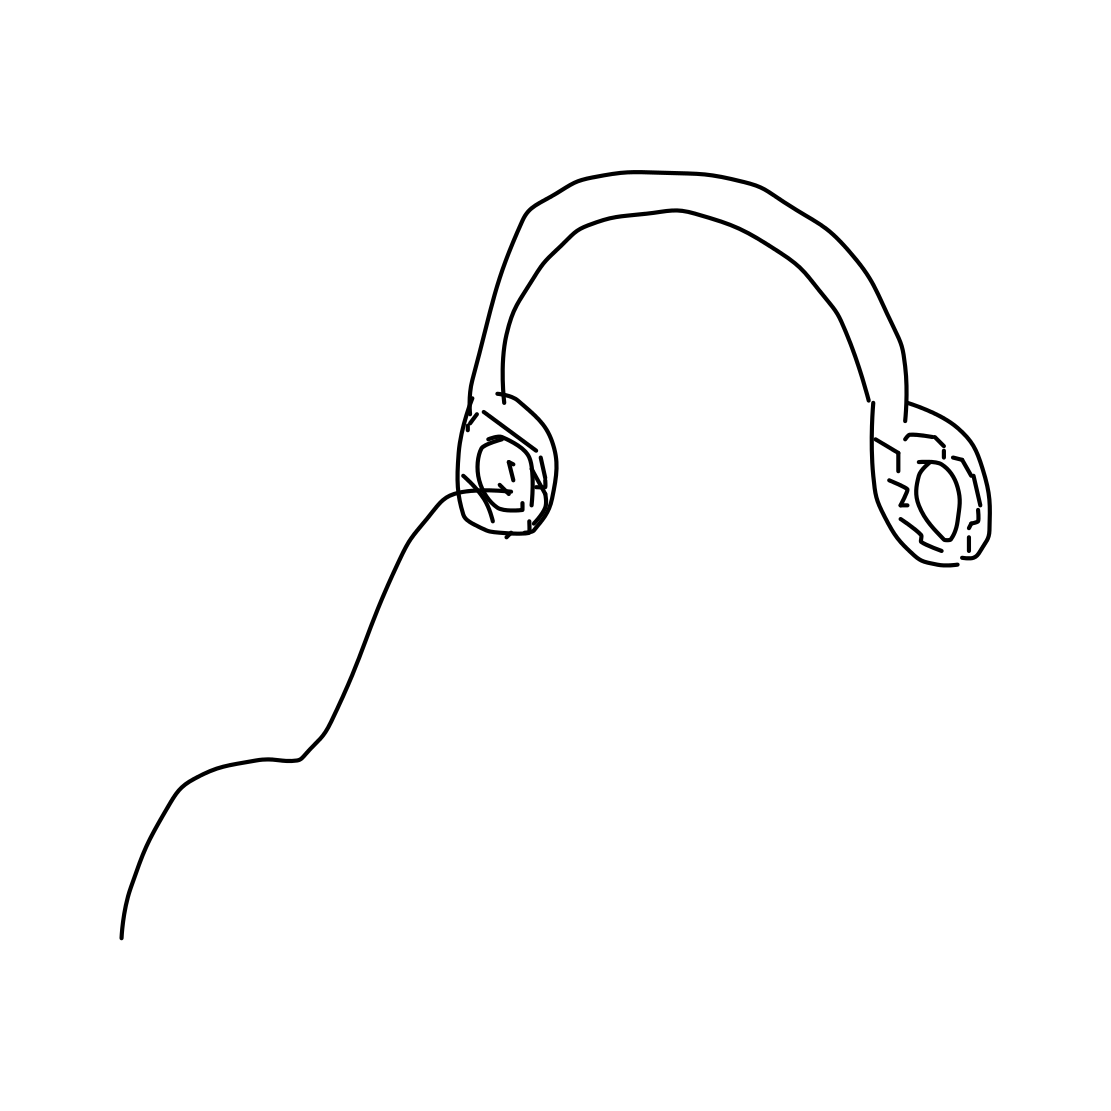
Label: head-phones